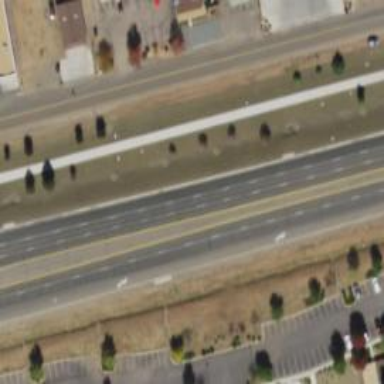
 surfaced with asphalt. This highway has expressway feature."